Field crop: maize
Growth stage: 2
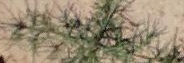
Species: salsola